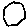
Label: hexagon